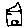
Label: house